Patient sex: F
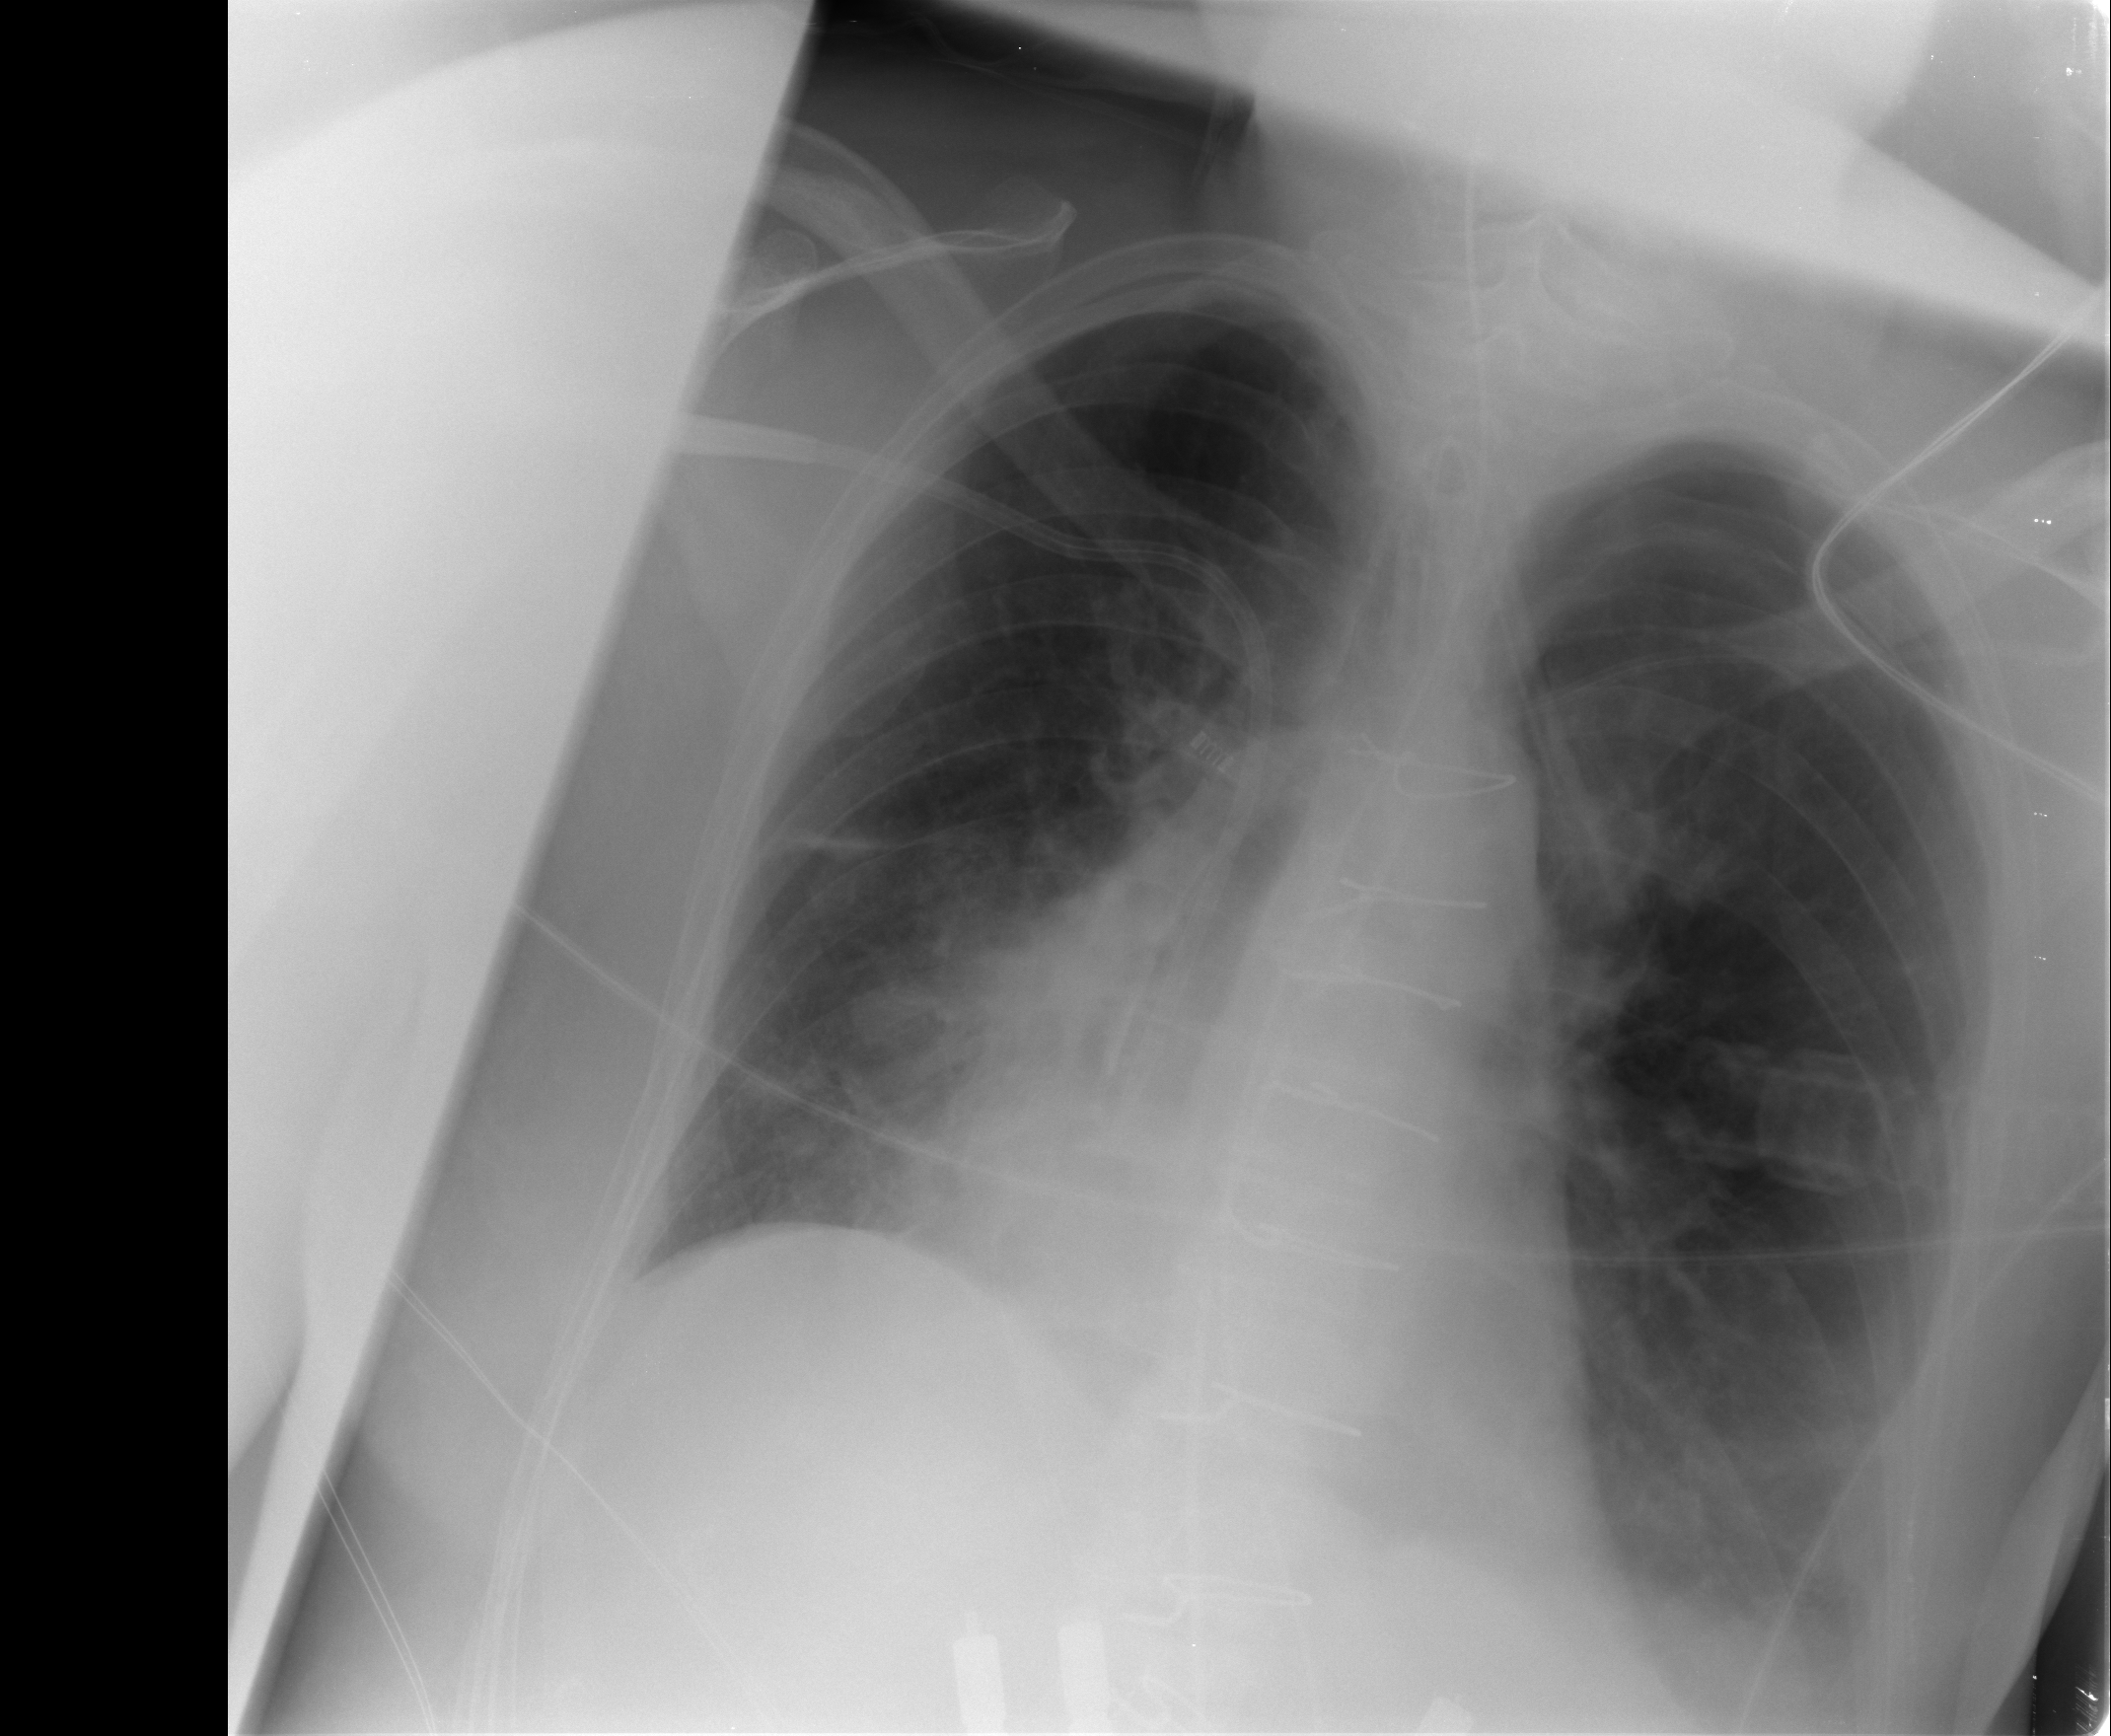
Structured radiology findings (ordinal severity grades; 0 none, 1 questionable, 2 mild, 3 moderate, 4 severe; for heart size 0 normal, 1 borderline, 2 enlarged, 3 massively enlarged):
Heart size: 0
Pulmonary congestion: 2
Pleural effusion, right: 1
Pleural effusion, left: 1
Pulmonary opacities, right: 3
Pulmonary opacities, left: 0
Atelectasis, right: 2
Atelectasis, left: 2